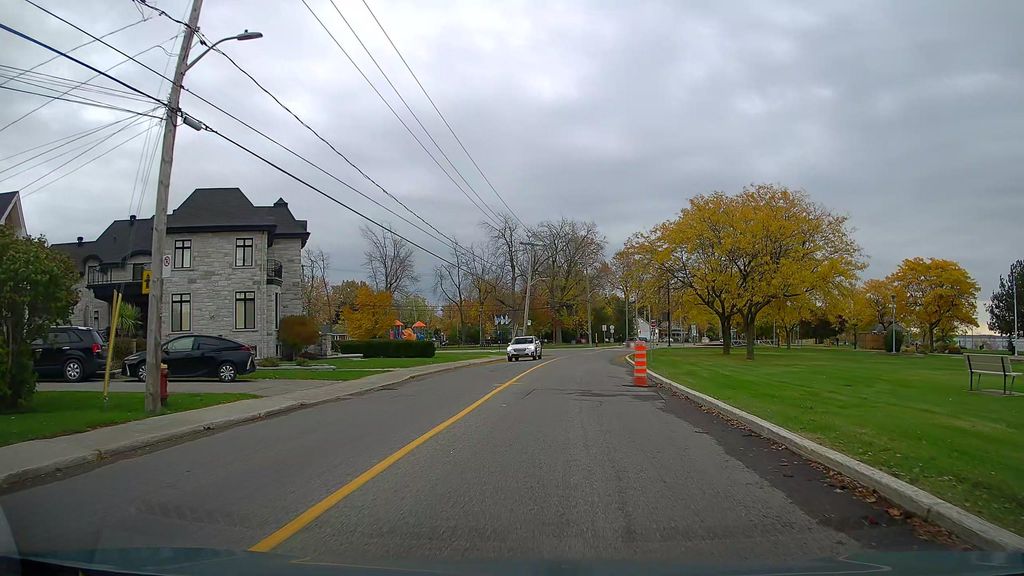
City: montreal